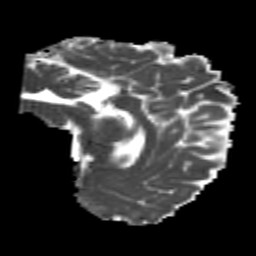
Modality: MD
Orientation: sagittal
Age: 23
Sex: male
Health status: healthy
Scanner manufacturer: philips
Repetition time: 7.386 s
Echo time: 0.08599 s